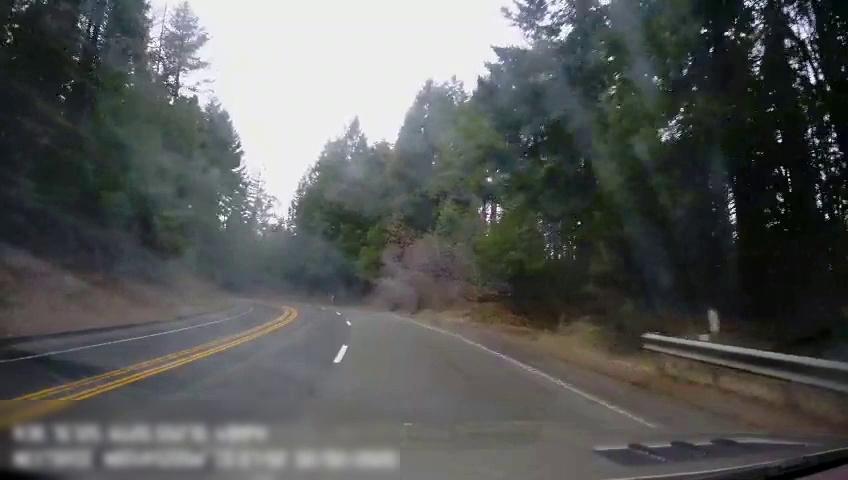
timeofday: Day
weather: Cloudy
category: Drivable Space
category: Lanes | Opposite Lane
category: Lanes | Opposite Lane
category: Lanes | Alternate Lane
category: Lanes | Current Lane
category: Lanes | Current Lane